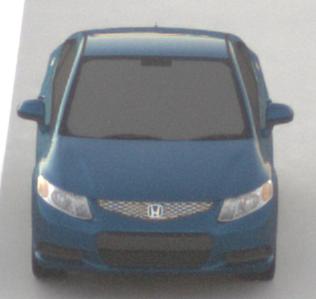
Make: Honda
Model: Civic Limousine 1.8
Detailed model: Civic (IX) Limousine
Model produced from: 2014/05
Model produced until: 2017/06
Doors: 4
Color: blue
Road condition: dry road
Daytime: sunrise or sunset
Contrast: low contrast